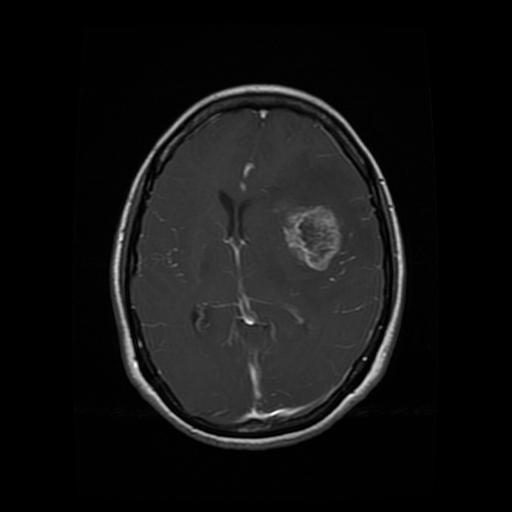
Label: glioma